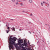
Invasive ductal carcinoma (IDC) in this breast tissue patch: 0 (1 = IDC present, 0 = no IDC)